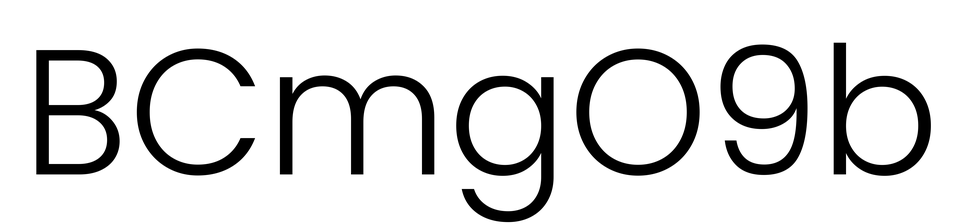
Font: Poppins-Light